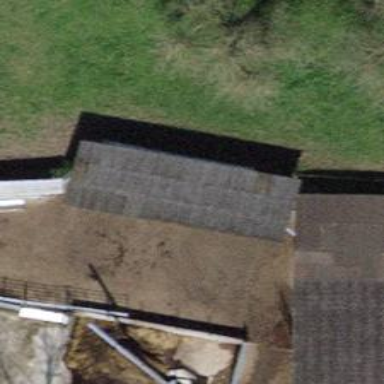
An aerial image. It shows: Garage.